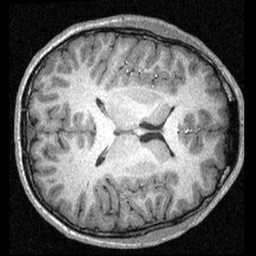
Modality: T1w
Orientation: axial